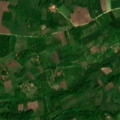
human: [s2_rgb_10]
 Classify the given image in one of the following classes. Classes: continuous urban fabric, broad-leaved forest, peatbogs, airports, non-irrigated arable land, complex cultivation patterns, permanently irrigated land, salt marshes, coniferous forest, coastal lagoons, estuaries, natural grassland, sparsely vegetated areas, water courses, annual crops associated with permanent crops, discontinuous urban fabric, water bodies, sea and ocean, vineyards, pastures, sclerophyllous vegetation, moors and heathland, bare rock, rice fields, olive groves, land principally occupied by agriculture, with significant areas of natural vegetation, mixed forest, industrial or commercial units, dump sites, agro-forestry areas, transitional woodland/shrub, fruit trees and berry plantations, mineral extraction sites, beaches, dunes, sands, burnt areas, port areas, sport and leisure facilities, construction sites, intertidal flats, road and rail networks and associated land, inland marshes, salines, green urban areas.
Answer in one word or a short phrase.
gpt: complex cultivation patterns, land principally occupied by agriculture, with significant areas of natural vegetation, broad-leaved forest